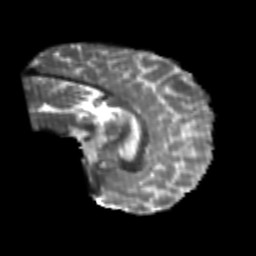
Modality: T2w
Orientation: sagittal
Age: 25
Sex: male
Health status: healthy
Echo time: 0.074 s